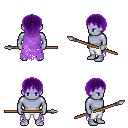
a pixel art fantasy rpg character, male body template, dark elf, purple skin, maroon tattered cape, white pants, purple plain hairstyle, bracelets, spear, four views (front, back, left, right), 2x2 character sprite sheet, small pixel art, hard edges, no anti-aliasing